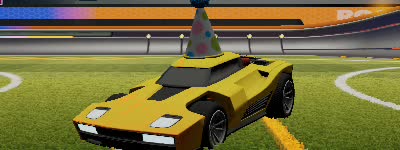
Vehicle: breakout